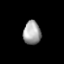
Tissue: lung
Cell type: T cells
Senescence score: 0.2395
Nuclear area (px): 407
Mean DAPI intensity: 161.393